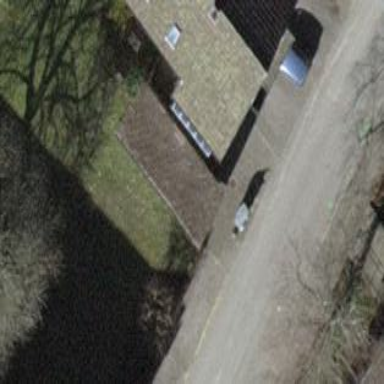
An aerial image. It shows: Shed with skillion roof made of rosy-brown roof tiles.